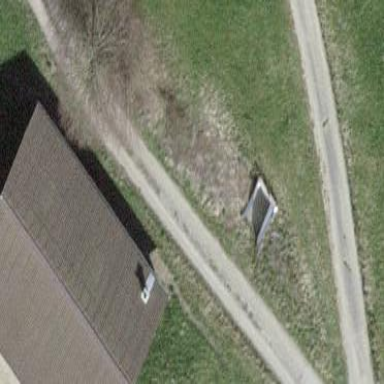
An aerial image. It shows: Shed building.